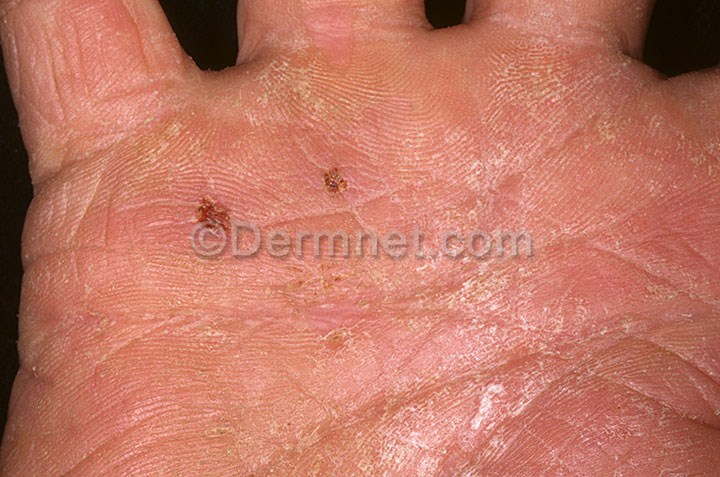
Disease: Eczema Photos